Field crop: tomato
Growth stage: 1
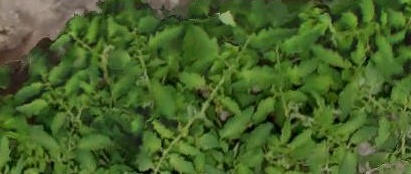
Species: tomato